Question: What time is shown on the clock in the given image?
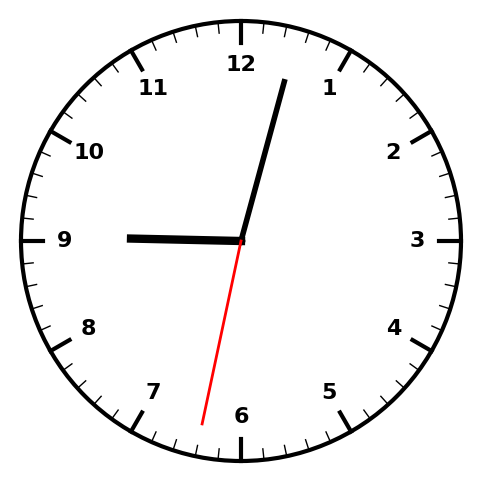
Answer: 09:02:32